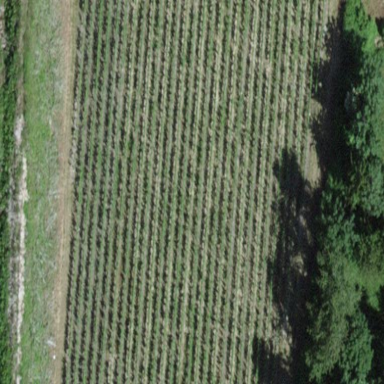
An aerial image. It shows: Vineyard.